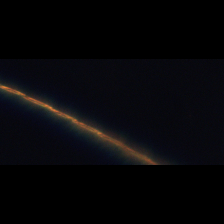
Taxon: Guinardia
Group: Diatoms